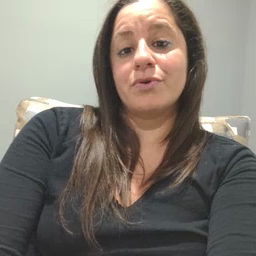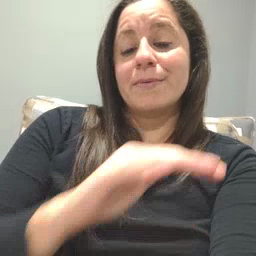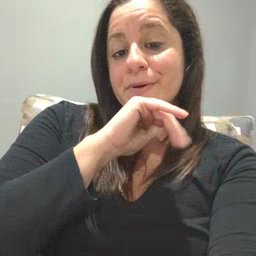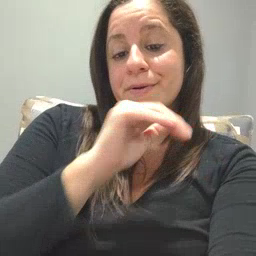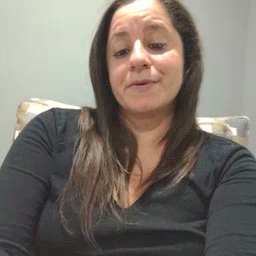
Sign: pig